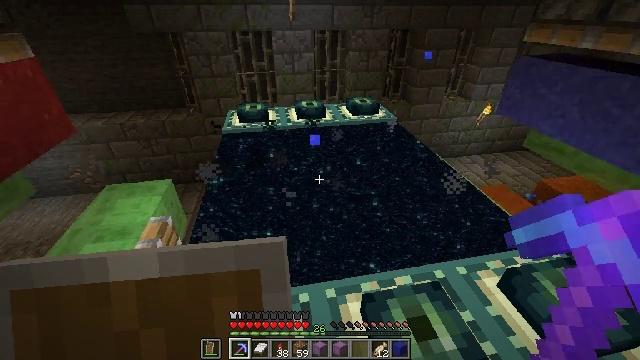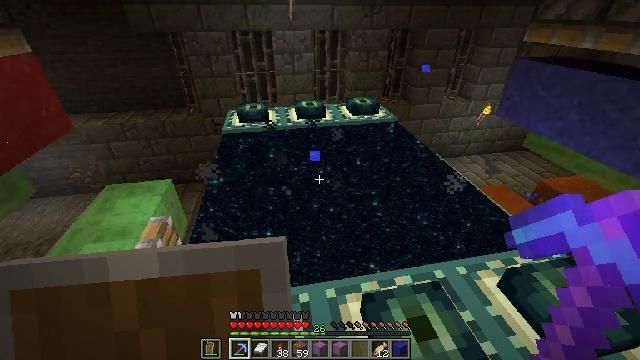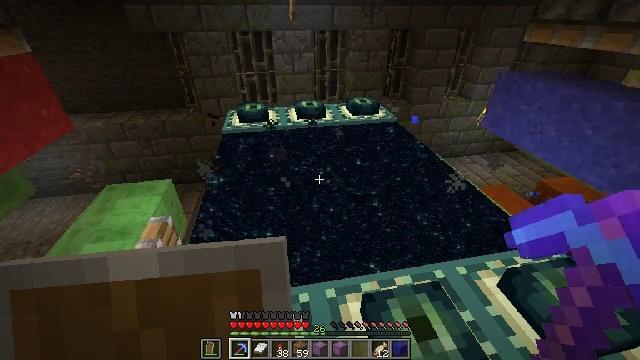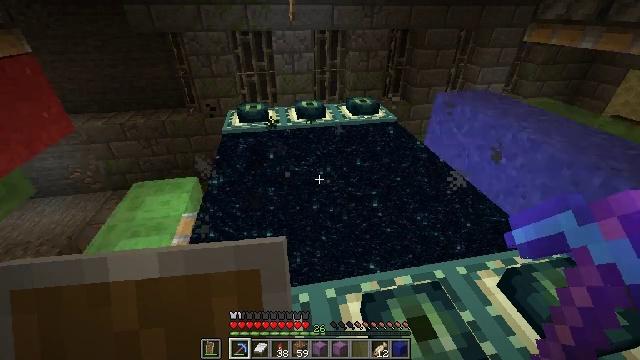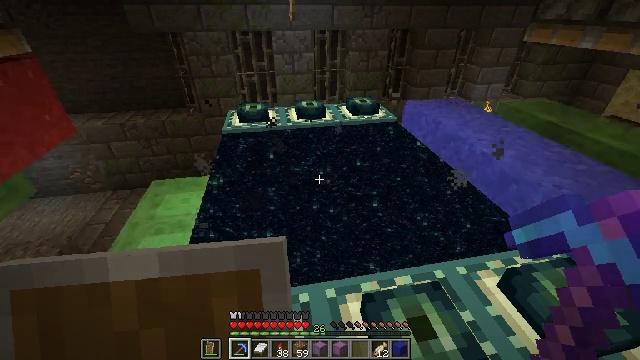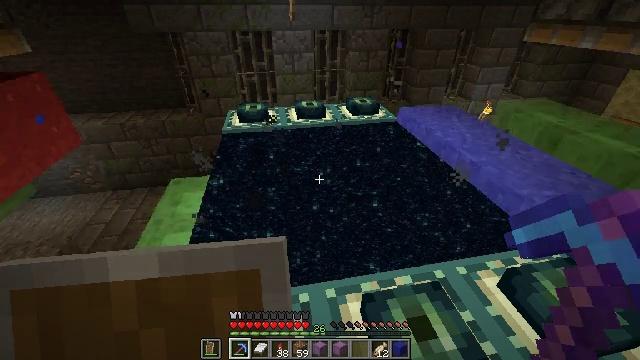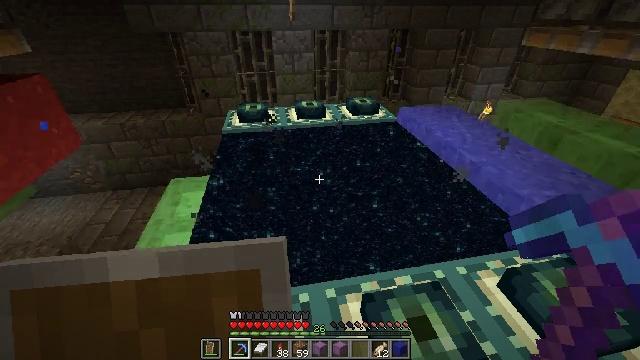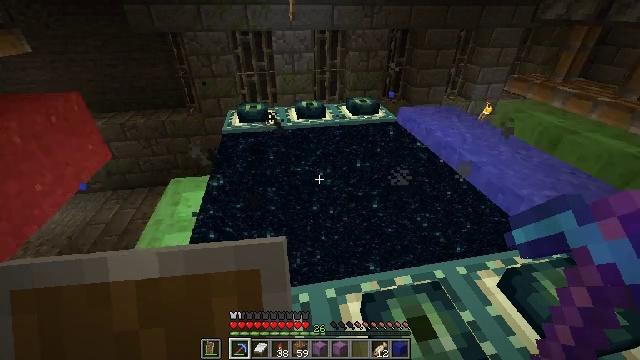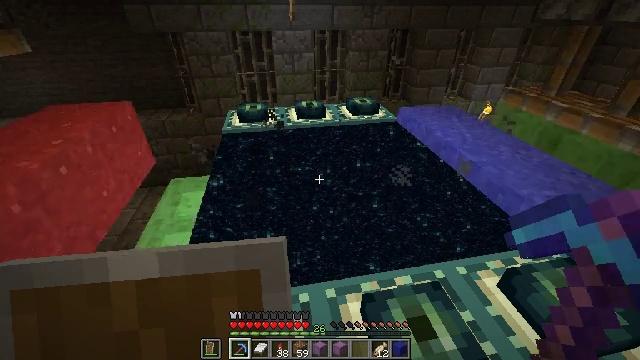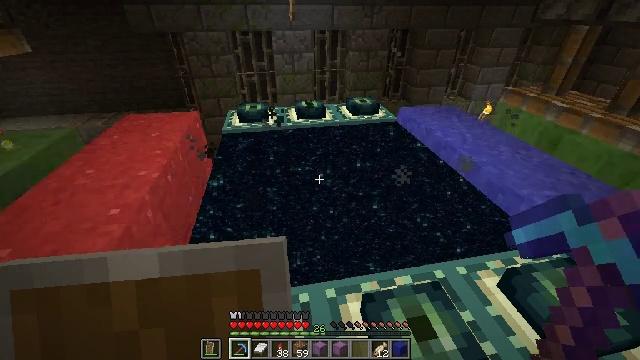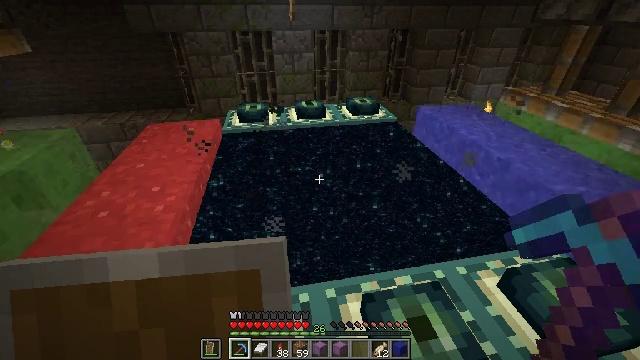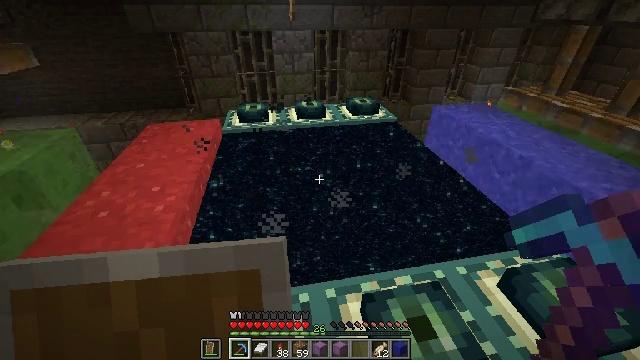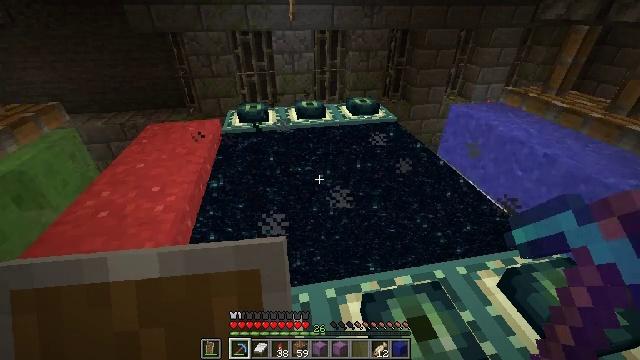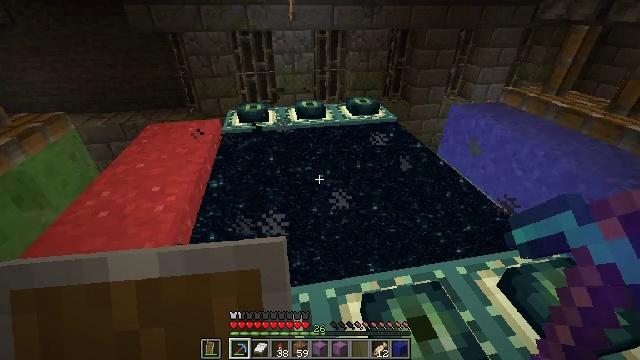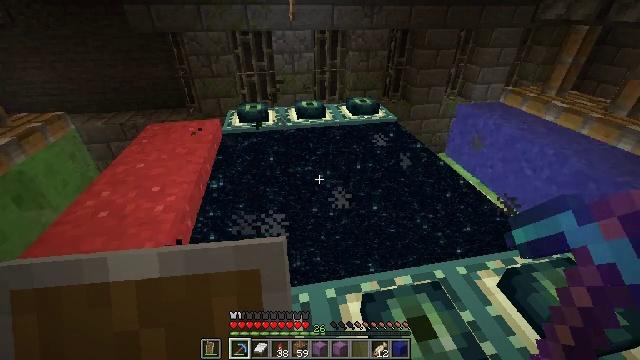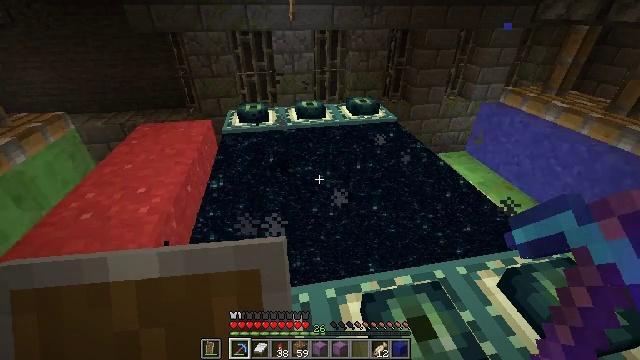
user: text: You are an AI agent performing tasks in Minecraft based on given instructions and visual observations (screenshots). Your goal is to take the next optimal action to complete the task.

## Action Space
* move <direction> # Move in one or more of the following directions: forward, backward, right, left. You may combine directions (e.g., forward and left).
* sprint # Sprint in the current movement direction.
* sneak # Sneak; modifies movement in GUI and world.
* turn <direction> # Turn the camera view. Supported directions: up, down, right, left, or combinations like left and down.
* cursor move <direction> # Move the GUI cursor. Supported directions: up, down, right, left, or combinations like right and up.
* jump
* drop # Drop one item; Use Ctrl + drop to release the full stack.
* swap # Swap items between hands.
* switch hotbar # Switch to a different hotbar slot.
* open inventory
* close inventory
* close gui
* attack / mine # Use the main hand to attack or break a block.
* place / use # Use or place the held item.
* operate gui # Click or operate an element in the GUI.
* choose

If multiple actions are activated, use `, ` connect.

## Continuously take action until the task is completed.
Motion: motion action
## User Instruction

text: Break the blue concrete powder.
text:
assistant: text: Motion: no_op
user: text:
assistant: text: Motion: no_op
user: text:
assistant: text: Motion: no_op
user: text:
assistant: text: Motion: no_op
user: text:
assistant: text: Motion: no_op
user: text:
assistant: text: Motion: no_op
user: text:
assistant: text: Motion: no_op
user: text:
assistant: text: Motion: no_op
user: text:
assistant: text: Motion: no_op
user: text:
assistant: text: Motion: no_op
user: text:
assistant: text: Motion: no_op
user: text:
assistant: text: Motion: no_op
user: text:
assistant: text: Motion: no_op
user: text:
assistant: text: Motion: no_op
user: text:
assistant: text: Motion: no_op
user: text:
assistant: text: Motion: no_op
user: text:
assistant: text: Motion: no_op
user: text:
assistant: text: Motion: no_op
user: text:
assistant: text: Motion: no_op
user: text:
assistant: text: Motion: no_op
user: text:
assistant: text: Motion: no_op
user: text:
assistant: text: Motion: no_op
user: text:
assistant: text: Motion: no_op
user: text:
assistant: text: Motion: no_op
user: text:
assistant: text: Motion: no_op
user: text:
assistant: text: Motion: no_op
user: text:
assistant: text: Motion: no_op
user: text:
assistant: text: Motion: no_op
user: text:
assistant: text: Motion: no_op
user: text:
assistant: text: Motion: no_op